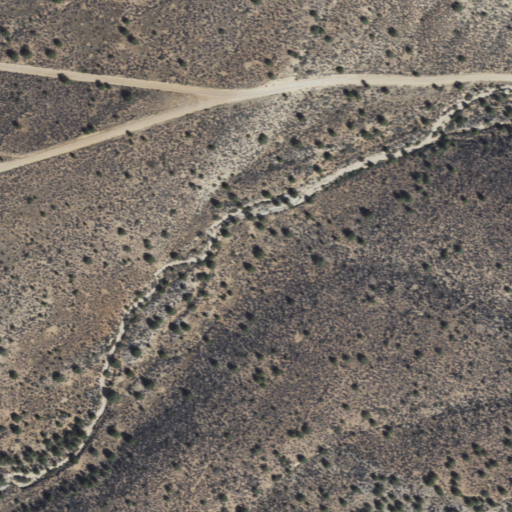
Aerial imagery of valley in Arizona named Road Canyon containing only shrub